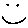
Label: smiley face